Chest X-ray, AP view. Patient: 38 years old, sex M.
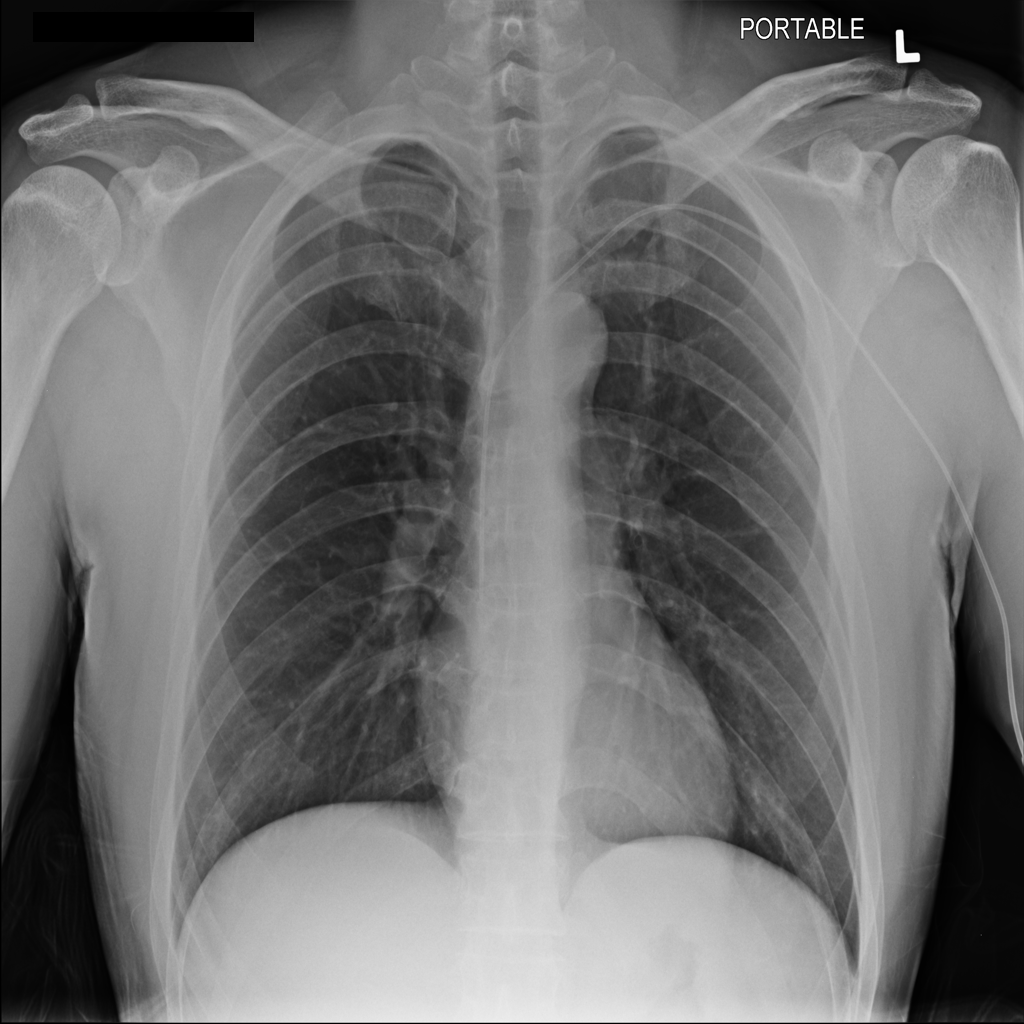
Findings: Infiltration